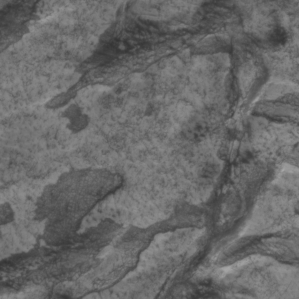
Label: non_frost